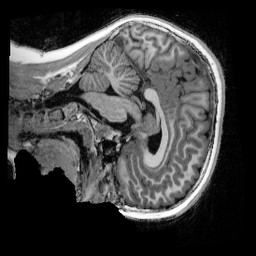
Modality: UNIT1_denoised
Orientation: sagittal
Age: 9
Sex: male
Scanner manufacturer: siemens
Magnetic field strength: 3 T
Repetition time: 4 s
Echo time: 0.00303 s